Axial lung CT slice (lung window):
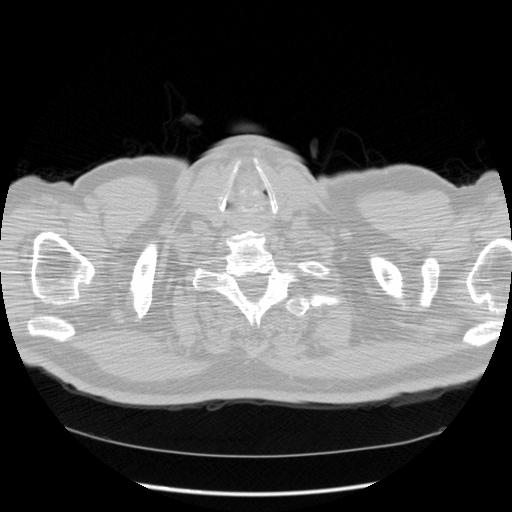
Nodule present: no